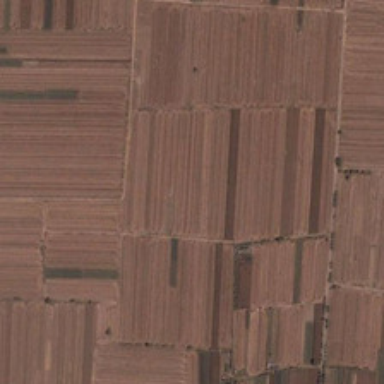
A brown farmland has the stripe of crosswise and vertical .